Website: lowes
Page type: address-validator
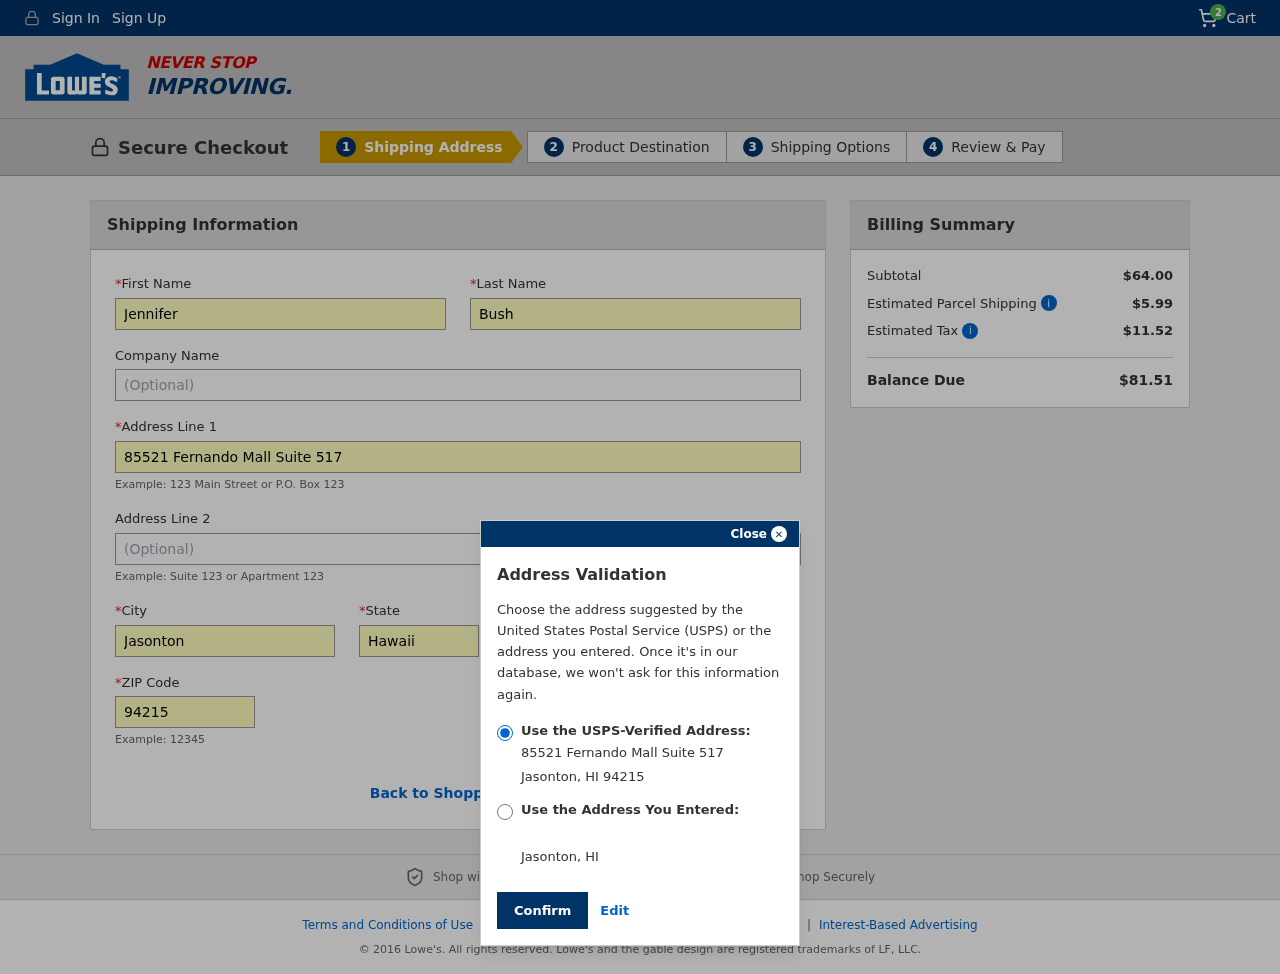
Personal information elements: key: PII_CITY
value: Jasonton
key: PII_FIRSTNAME
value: Jennifer
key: PII_LASTNAME
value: Bush
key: PII_POSTCODE
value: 94215
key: PII_STATE
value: Hawaii
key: PII_STATE_ABBR
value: HI
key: PII_STREET
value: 85521 Fernando Mall Suite 517
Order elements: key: ORDER_NUM_ITEMS
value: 2
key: ORDER_SUBTOTAL
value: $64.00
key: ORDER_SHIPPING_COST
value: $5.99
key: ORDER_TAX
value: $11.52
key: ORDER_TOTAL
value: $81.51